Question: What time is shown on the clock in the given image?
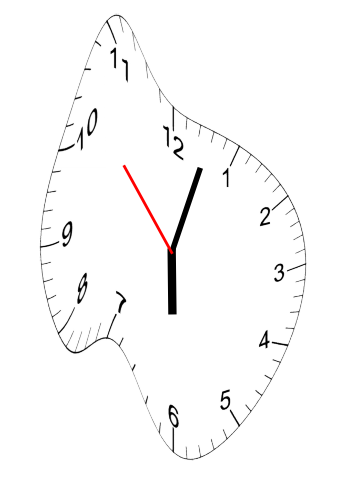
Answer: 06:02:53